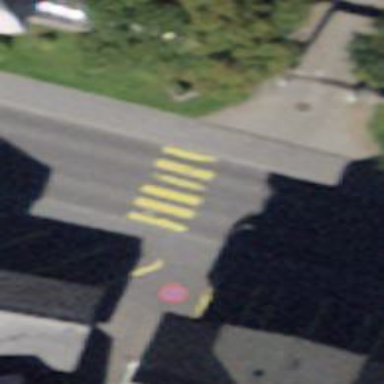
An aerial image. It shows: Zebra crossing on the road.